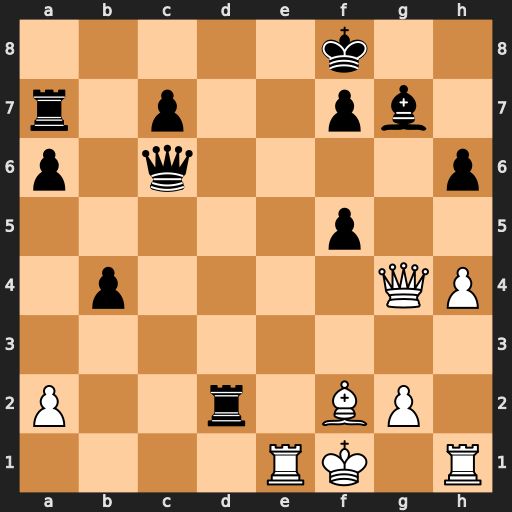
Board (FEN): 5k2/r1p2pb1/p1q4p/5p2/1p4QP/8/P2r1BP1/4RK1R
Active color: w
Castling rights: -
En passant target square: -
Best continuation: Qxb4+ Kg8 Qxd2